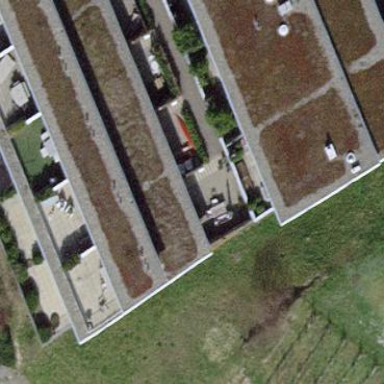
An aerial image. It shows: White apartments with flat grass-covered roofs.